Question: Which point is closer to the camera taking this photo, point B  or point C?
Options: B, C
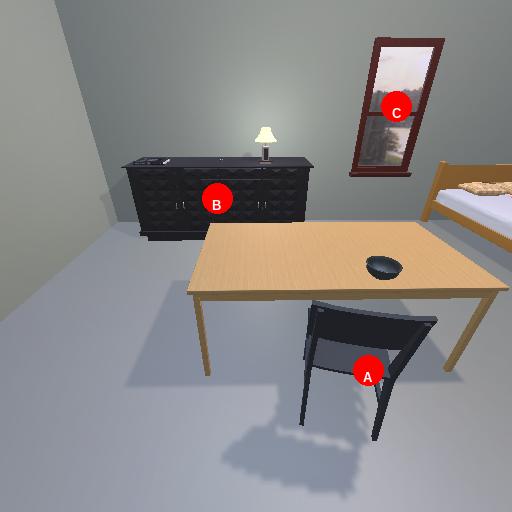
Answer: B